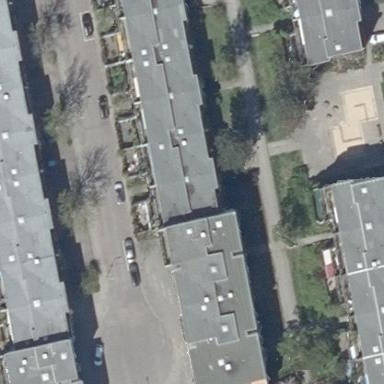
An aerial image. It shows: Flat-roofed apartment building.